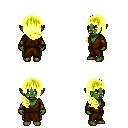
a pixel art fantasy rpg character, female body template, orc, green skin, brown robe, metal pants, gold right-swept hairstyle, cloth bracers, four views (front, back, left, right), 2x2 character sprite sheet, small pixel art, hard edges, no anti-aliasing